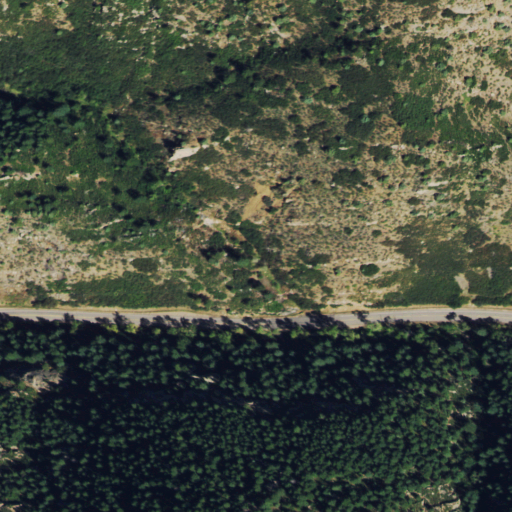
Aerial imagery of valley in Colorado named Coleman Gulch containing shrub, evergreen forest, open development, woody wetlands, and low intensity development